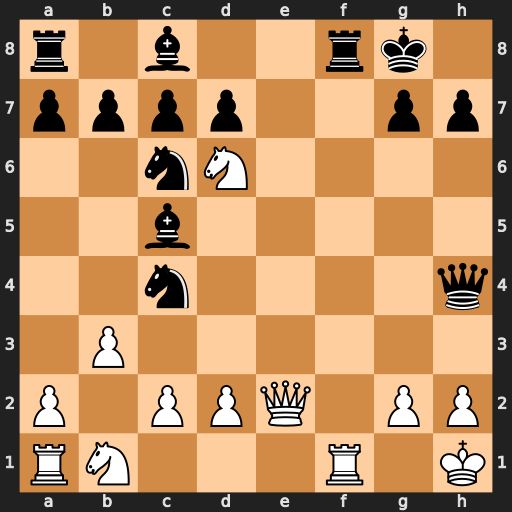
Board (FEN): r1b2rk1/pppp2pp/2nN4/2b5/2n4q/1P6/P1PPQ1PP/RN3R1K
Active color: w
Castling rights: -
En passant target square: -
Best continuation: Rxf8+ Kxf8 Qe8#